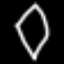
Label: diamond